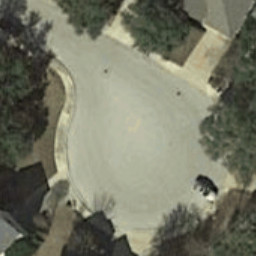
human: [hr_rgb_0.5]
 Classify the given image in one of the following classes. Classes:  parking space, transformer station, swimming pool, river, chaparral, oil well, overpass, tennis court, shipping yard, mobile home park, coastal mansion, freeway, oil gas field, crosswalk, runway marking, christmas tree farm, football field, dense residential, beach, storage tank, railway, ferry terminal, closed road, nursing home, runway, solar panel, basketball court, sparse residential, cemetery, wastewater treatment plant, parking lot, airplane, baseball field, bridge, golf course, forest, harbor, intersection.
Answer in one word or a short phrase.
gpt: closed road